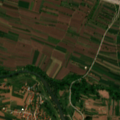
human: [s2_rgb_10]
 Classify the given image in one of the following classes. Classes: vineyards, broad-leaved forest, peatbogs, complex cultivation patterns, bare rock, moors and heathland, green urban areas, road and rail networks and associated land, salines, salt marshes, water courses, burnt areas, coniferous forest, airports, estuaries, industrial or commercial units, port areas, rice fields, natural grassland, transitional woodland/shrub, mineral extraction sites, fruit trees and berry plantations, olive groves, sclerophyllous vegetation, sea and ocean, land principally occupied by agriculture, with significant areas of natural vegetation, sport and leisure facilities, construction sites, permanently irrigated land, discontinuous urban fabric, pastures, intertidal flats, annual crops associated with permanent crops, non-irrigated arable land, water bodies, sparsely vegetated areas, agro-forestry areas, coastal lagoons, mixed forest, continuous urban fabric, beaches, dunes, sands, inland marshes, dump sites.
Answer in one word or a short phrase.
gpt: discontinuous urban fabric, non-irrigated arable land, complex cultivation patterns, land principally occupied by agriculture, with significant areas of natural vegetation